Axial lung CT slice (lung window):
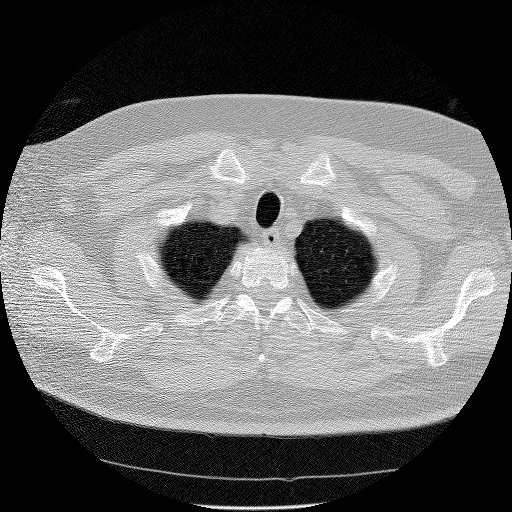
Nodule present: no